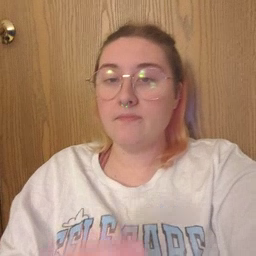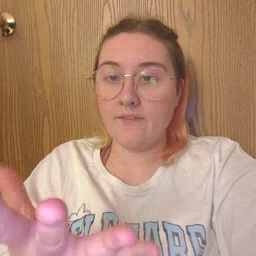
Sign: give